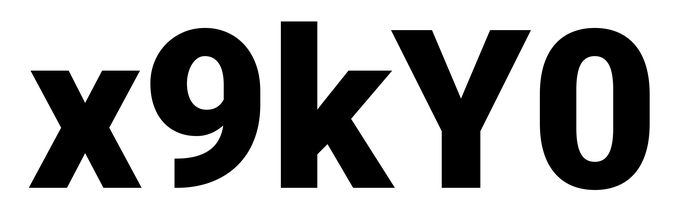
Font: Roboto_Black